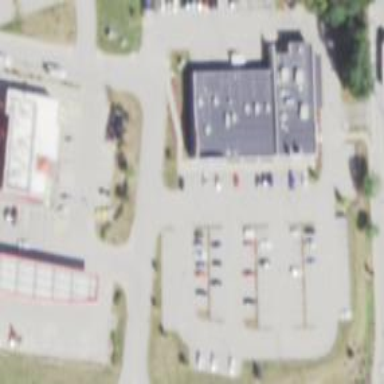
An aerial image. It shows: Retail area.